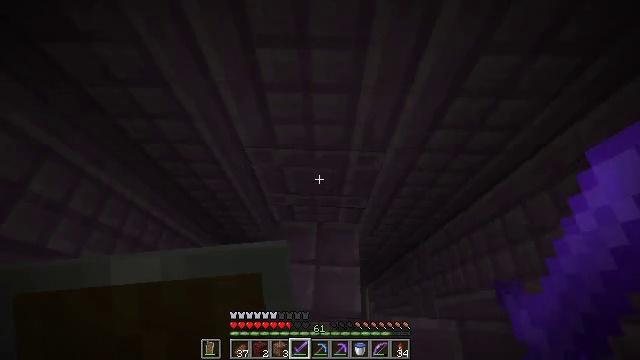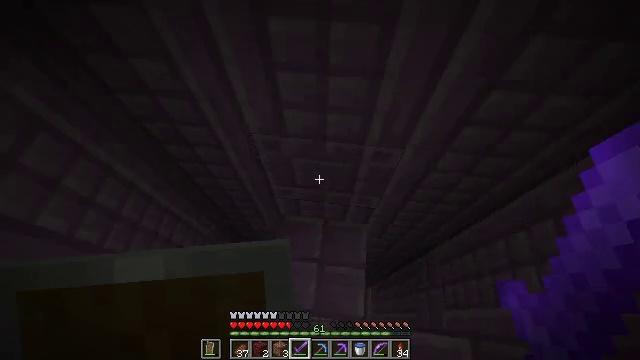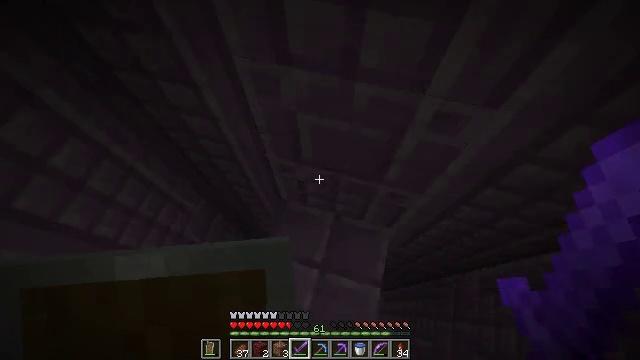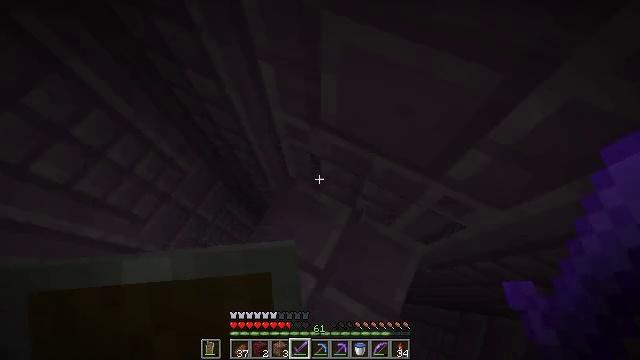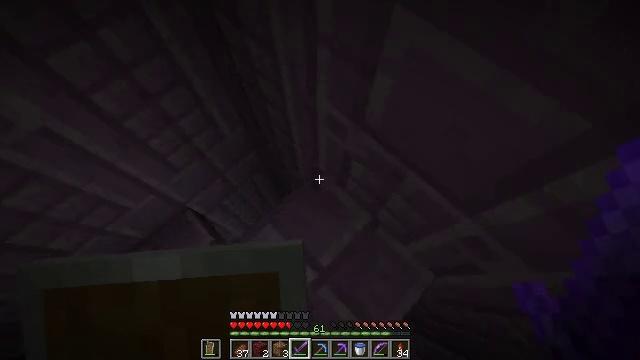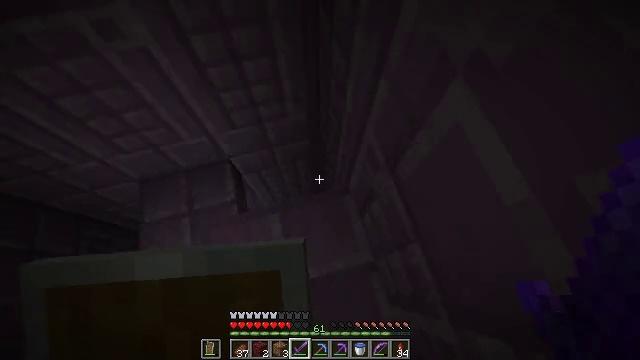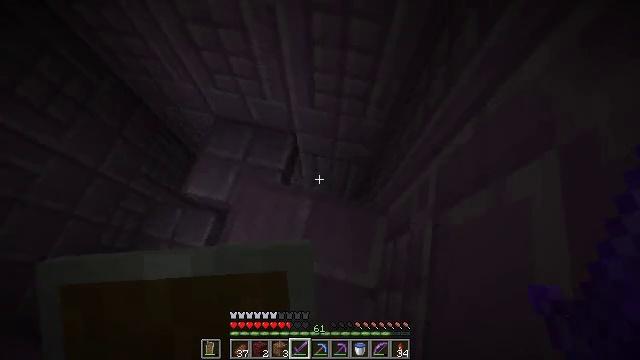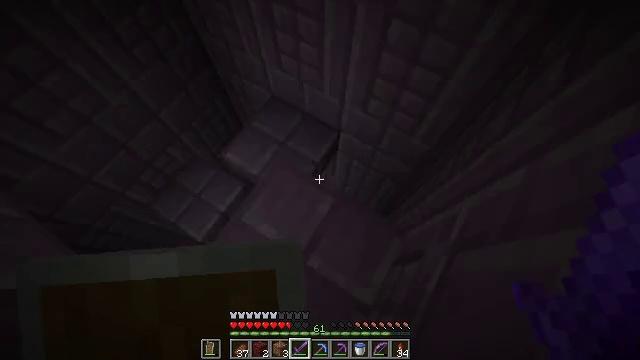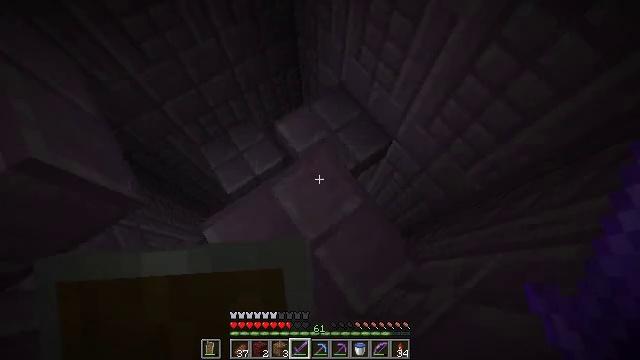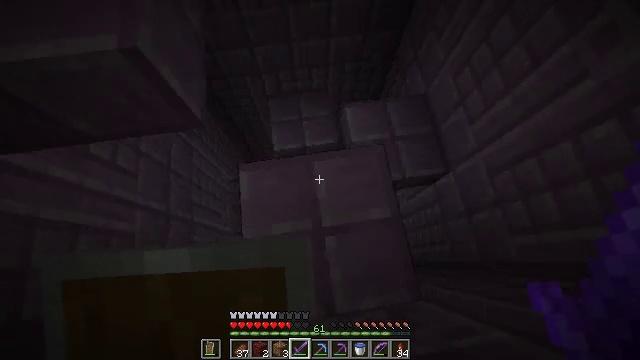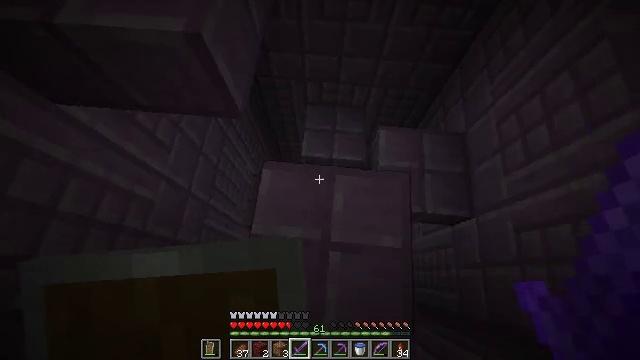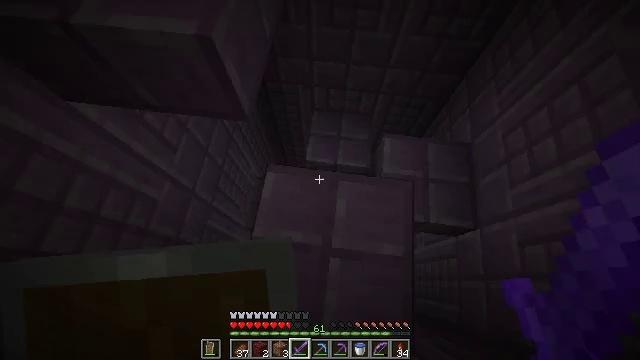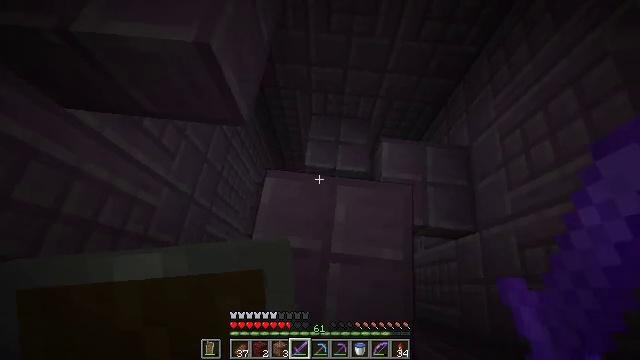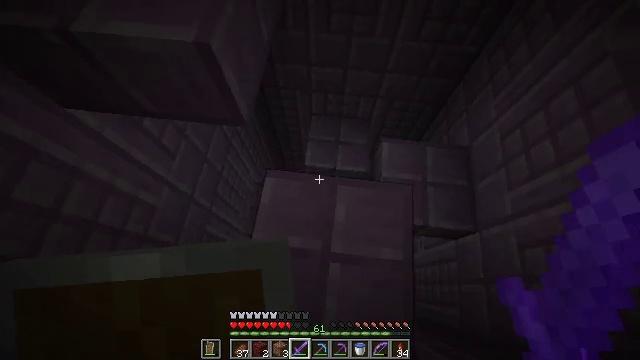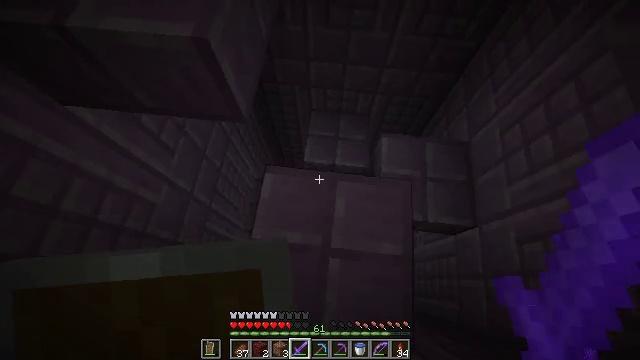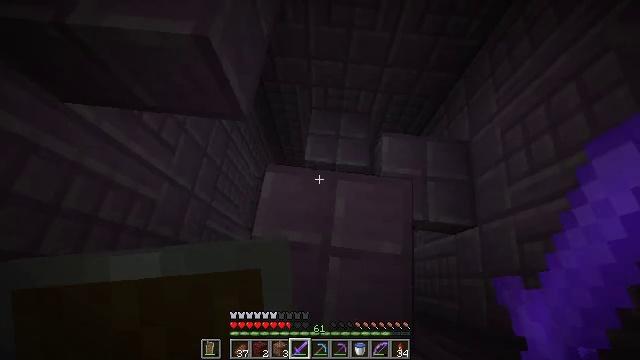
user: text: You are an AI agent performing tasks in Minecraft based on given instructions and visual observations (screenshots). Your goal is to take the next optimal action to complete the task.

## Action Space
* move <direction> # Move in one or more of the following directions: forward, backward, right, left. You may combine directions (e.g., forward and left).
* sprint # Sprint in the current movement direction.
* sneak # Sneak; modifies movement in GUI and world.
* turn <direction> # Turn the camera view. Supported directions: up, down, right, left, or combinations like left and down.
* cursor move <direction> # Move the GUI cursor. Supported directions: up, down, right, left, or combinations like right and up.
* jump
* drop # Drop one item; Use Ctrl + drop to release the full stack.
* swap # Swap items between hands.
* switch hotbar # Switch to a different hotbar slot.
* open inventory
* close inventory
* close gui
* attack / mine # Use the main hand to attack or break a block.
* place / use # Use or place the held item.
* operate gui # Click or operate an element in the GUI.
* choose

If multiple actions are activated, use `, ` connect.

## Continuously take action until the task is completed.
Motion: motion action
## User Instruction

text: Destroy the end rod to pick it up.
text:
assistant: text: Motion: move forward, turn left
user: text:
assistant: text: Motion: move forward, turn left and down
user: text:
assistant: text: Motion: move forward, turn left and down
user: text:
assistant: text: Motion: turn left and down
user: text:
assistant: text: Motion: turn left
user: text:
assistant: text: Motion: turn left
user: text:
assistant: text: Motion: turn left
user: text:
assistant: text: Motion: turn left and down
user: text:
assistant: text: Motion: turn left and down
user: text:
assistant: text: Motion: turn left and up
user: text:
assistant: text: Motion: turn left and up
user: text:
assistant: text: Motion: turn up
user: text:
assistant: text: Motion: no_op
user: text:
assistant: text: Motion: no_op
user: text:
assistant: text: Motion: no_op
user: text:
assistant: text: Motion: turn right and up
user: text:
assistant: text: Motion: move forward, turn right and up
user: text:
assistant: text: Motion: move forward, turn right
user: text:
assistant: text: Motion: move forward, turn right
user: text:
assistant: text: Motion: move forward, turn right
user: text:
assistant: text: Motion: move forward
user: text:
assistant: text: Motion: move forward
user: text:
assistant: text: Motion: move forward, turn left
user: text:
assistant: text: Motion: move forward, turn left
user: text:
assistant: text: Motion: move forward, turn left and down
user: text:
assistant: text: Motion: move forward, turn left and down
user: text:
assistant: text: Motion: move forward, turn left and down
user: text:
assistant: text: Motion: move forward, turn left and down
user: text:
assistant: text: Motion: turn left and down
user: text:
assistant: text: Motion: turn left